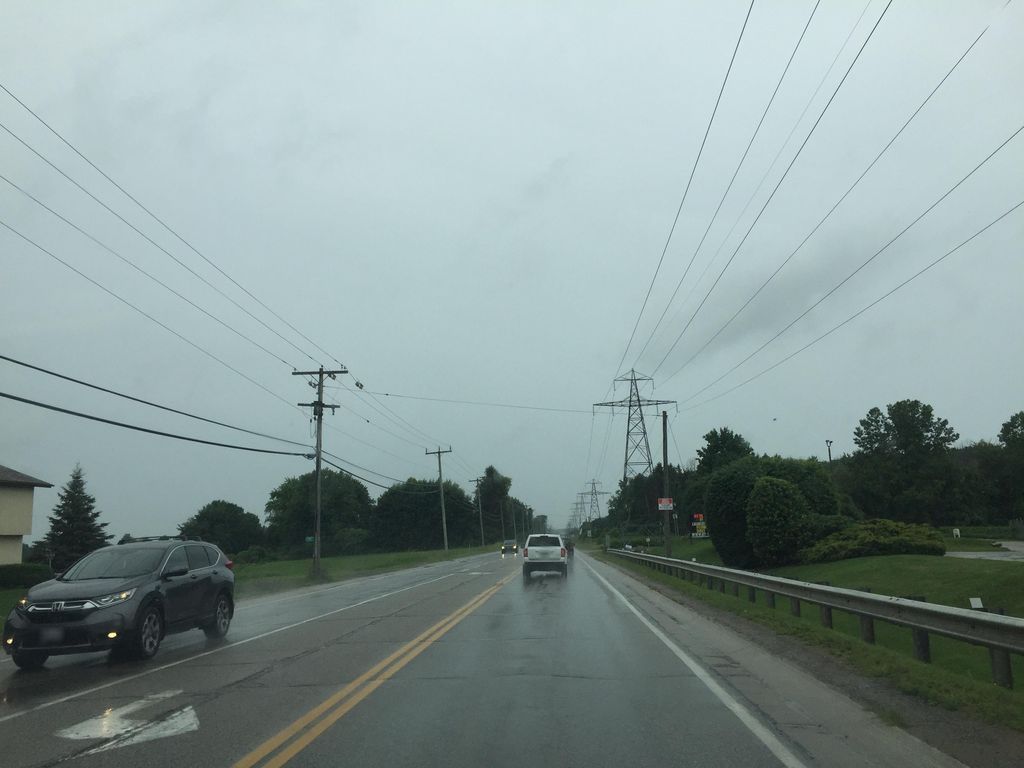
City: kitchener-waterloo